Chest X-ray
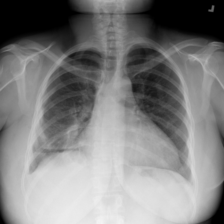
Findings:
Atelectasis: negative
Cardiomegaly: negative
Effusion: negative
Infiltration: negative
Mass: negative
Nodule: negative
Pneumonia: negative
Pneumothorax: negative
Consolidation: negative
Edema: negative
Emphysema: negative
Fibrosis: negative
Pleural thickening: negative
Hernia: negative